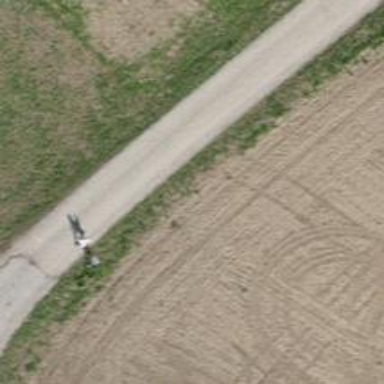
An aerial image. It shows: Unpaved track with grade2 tracktype.